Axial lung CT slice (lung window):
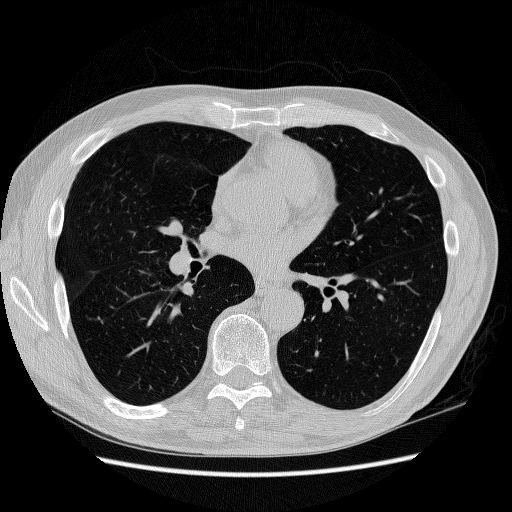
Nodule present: no